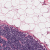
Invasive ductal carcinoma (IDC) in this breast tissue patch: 0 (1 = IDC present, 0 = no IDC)